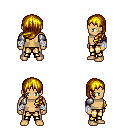
a pixel art fantasy rpg character, male body template, human, tanned skin, steel arm armor, gold greaves, blonde left-swept hairstyle, white cloth bandages, four views (front, back, left, right), 2x2 character sprite sheet, small pixel art, hard edges, no anti-aliasing